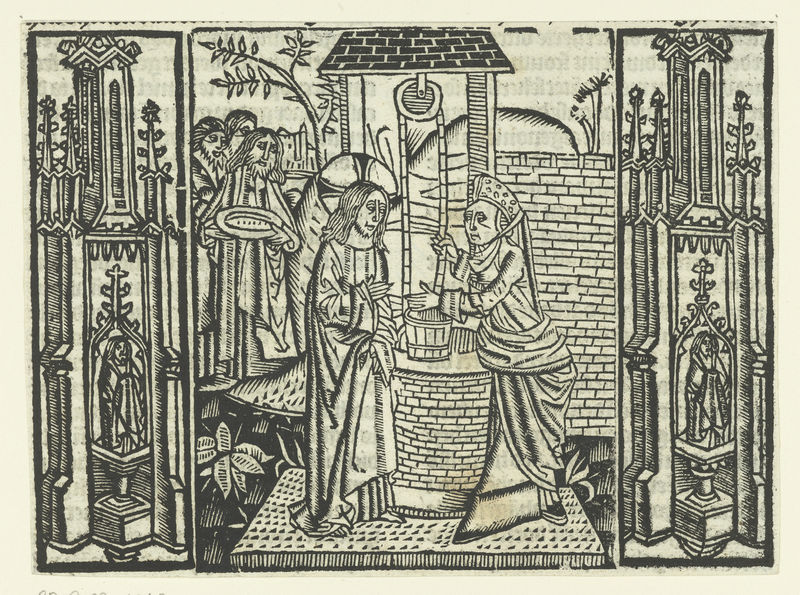
Titel: Christus en de Samaritaanse vrouw
Künstler: Meester van Delft
Standort: Amsterdam
Institution: Rijksmuseum
Schlagwörter: architecture, robe, talk, wall, woman, print, angel, man, tree, paper, black and white, jesus, engraving, christ, carving, well, halo, wife, villag, bucket, disciples, tryptich, samaritan, pulley, samaritian, samaritan woman